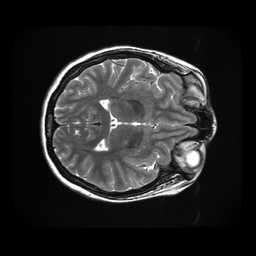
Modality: T2w
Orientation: axial
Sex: female
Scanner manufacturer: ge
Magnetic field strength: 3 T
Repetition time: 5 s
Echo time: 0.09694 s